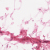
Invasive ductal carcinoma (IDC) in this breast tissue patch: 0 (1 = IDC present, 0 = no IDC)